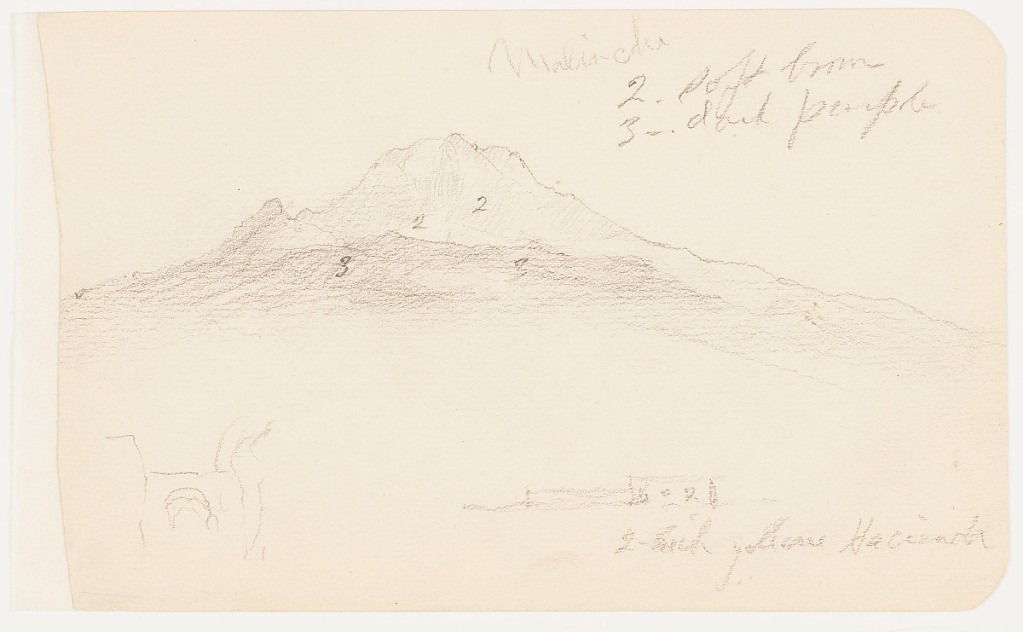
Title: Peak of La Malinche, Mexico
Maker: Frederic Edwin Church, American, 1826–1900
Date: February–April 1889
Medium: Graphite on off-white wove paper; verso: graphite
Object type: Drawing
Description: Landscape sketch showing a view of the volcano in Mexico called La Malinche, also known as Matlalcueye or Malintzin. Situated at center and viewed at a distance, the mountain is extremely rugged with rocky crags along its summit. A sharp, subsidiary summit is visible at left. At lower left, an indistinct sketch of what appears to be a bridge is included, while at lower right, a rectangular hacienda building is shown from a distance.